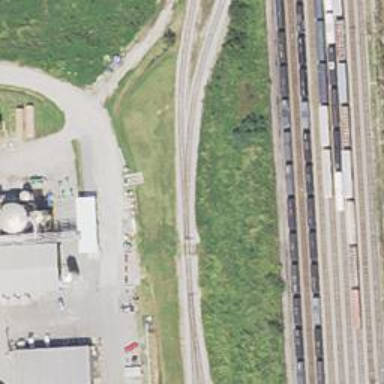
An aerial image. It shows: Rail spur service.